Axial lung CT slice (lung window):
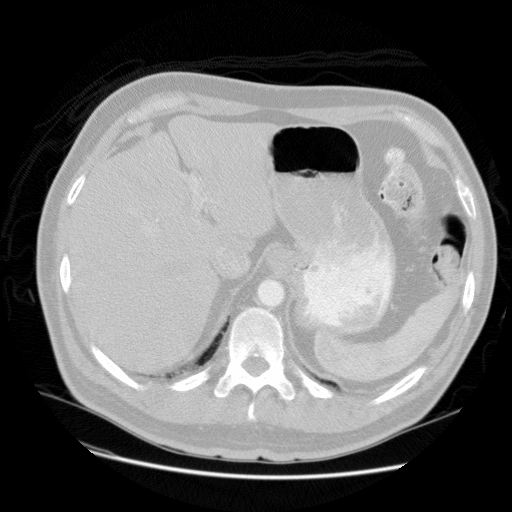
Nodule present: no